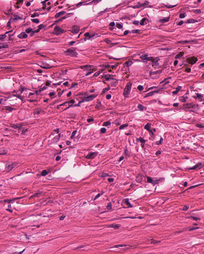
Tumor epithelial tissue: no
Tumor-associated stroma tissue: yes
Normal tissue: no